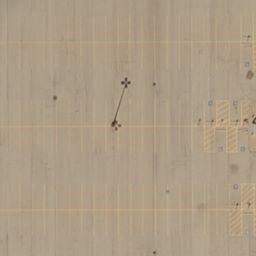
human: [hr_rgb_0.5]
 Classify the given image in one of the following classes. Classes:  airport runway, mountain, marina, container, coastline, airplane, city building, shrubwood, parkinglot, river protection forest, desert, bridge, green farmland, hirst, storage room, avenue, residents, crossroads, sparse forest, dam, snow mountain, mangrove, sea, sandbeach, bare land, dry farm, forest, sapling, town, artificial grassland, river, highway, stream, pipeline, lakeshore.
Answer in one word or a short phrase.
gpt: airport runway